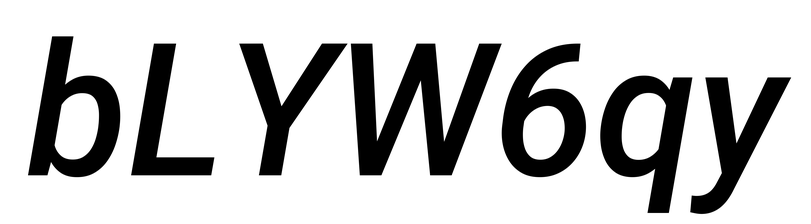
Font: Roboto-Italic_Medium_Italic